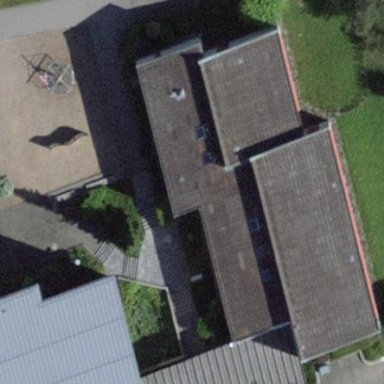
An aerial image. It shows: School building.